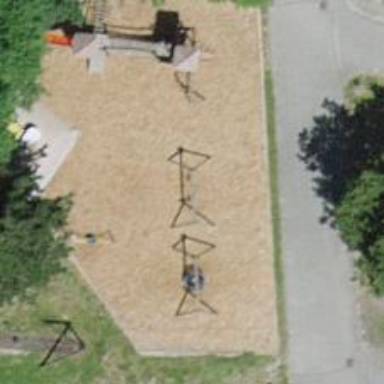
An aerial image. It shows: Playground featuring swings.